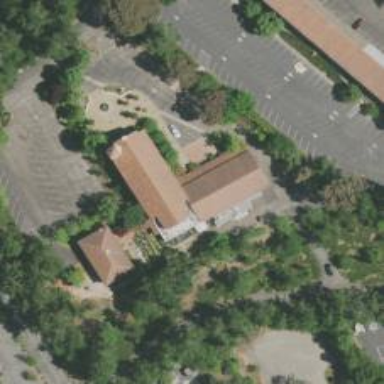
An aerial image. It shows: Place of worship.